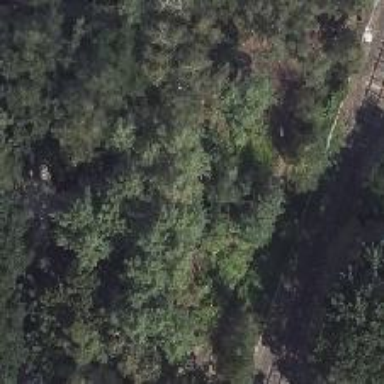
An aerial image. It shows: Abandoned railway.